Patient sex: M
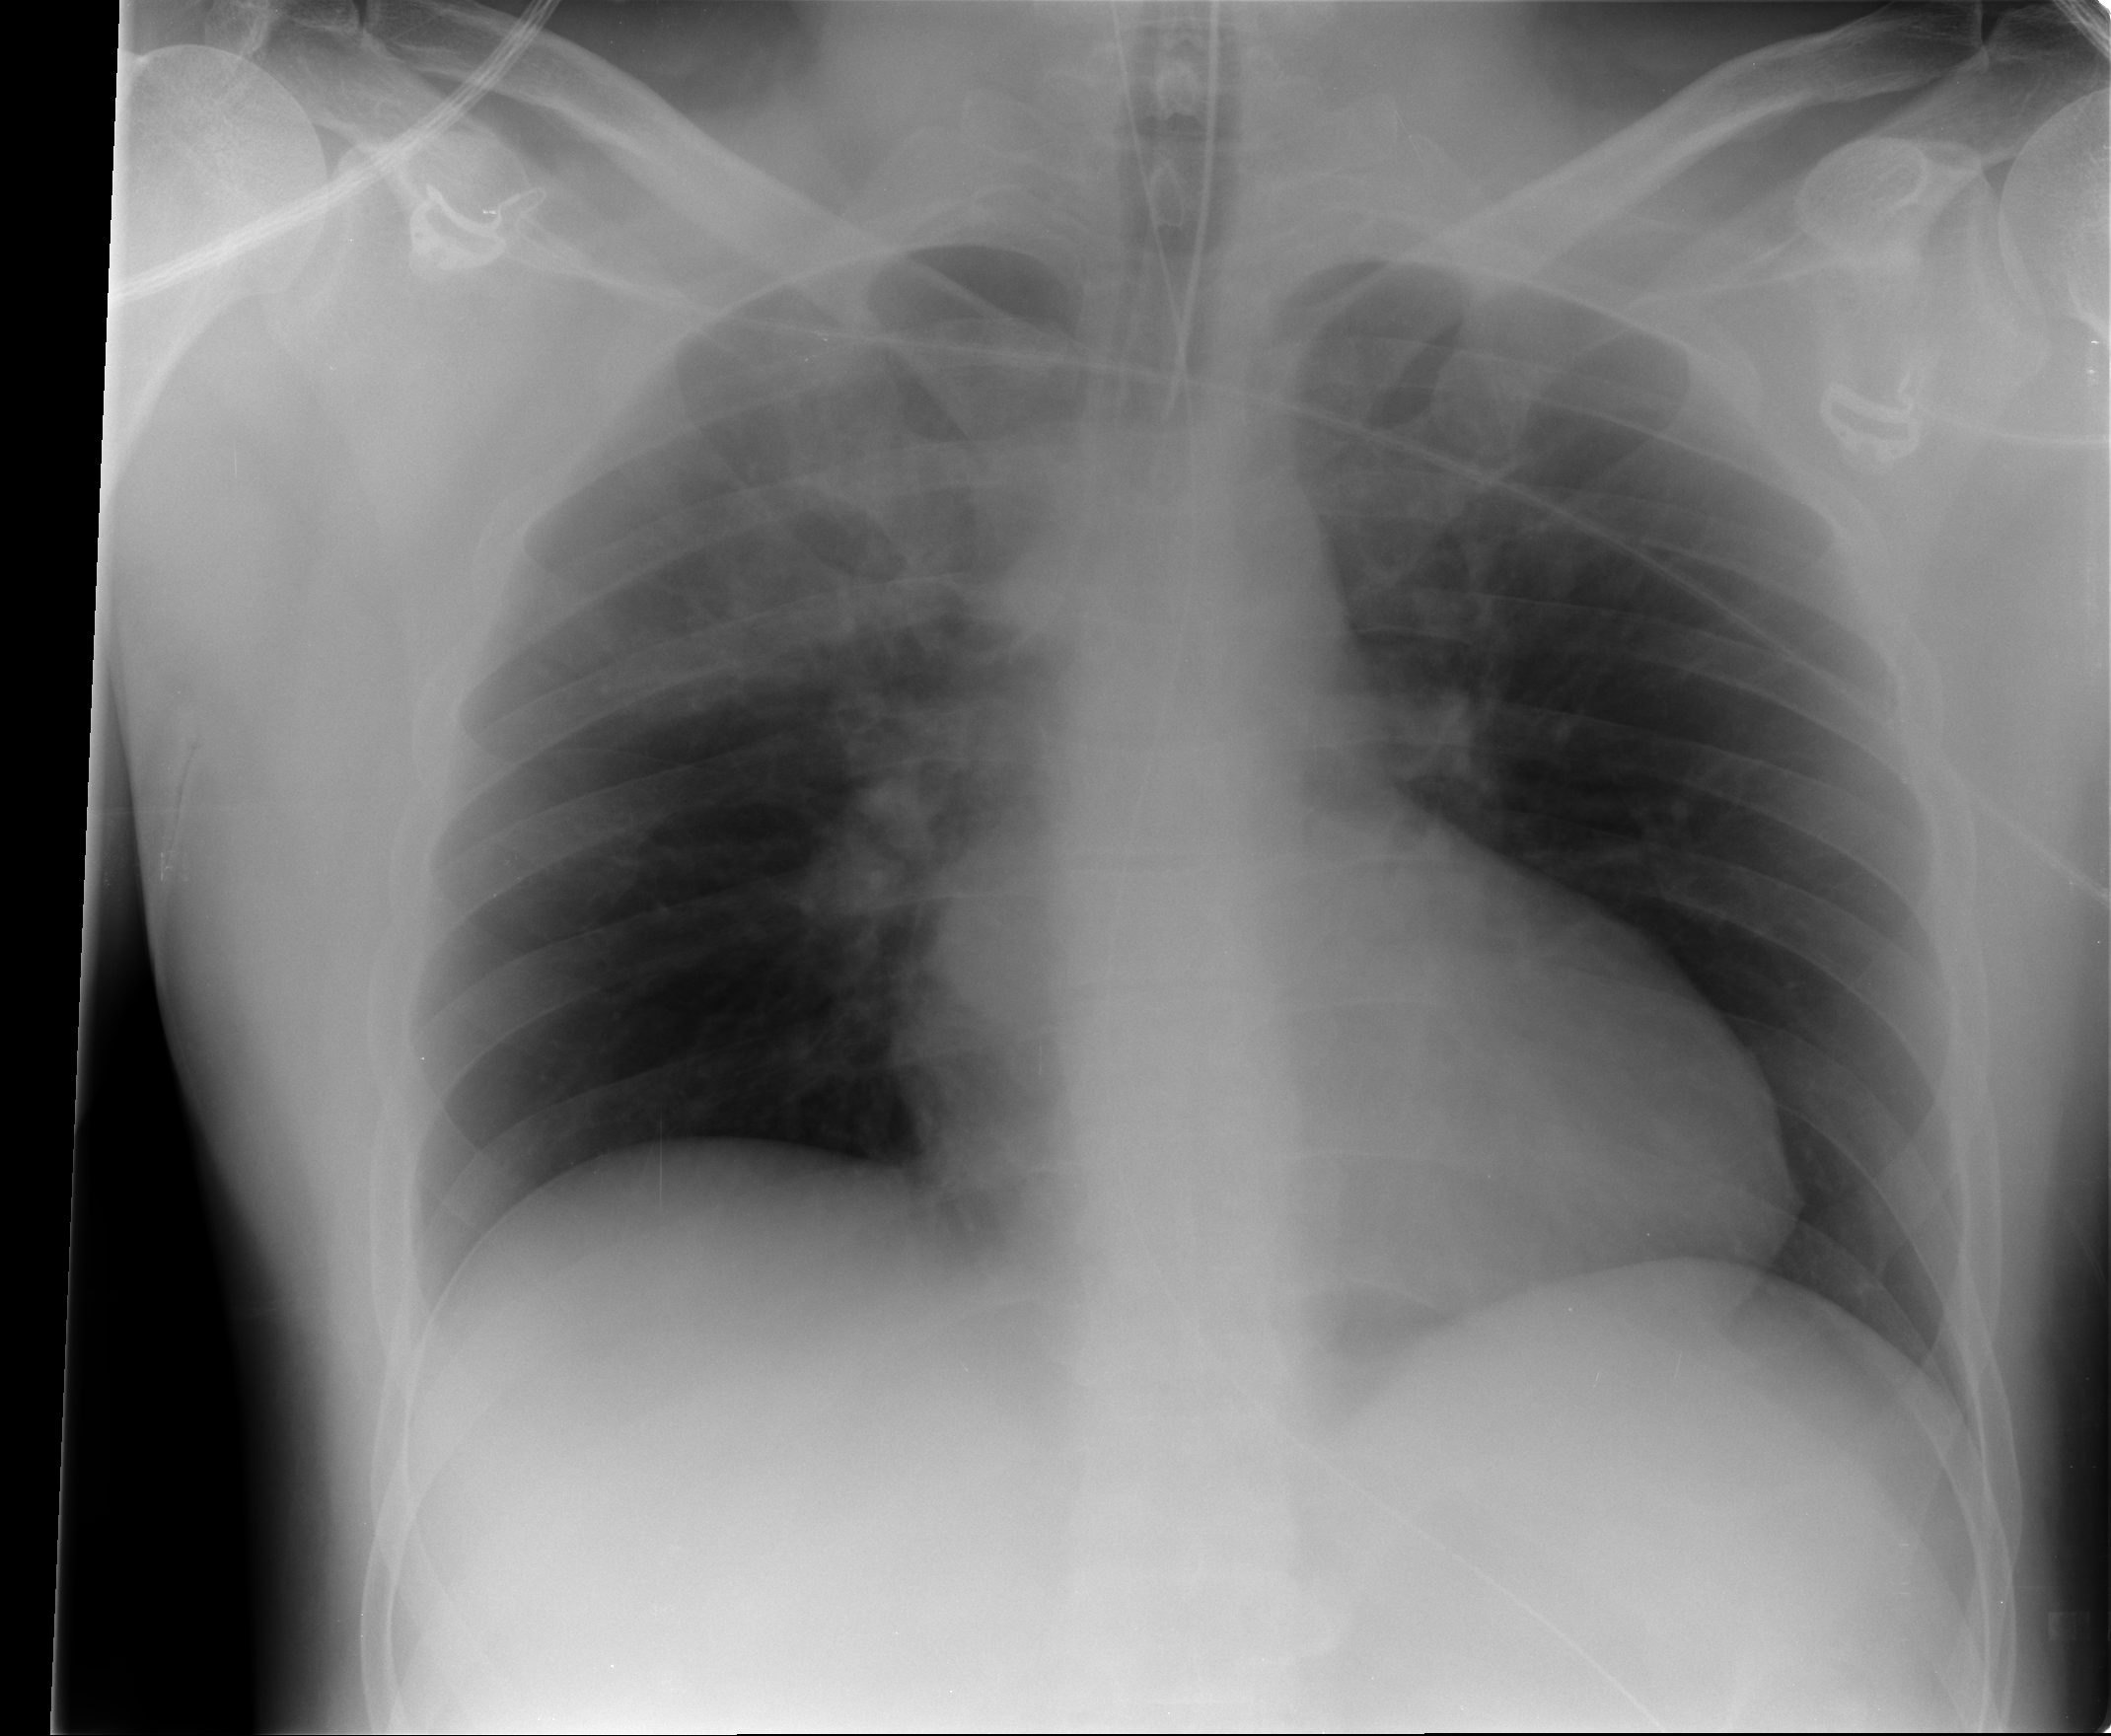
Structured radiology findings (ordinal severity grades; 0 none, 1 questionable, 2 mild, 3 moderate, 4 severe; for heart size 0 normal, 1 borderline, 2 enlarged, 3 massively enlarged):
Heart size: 1
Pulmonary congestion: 0
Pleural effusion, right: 0
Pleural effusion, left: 0
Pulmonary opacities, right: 2
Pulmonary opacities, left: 0
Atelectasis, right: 0
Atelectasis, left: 0